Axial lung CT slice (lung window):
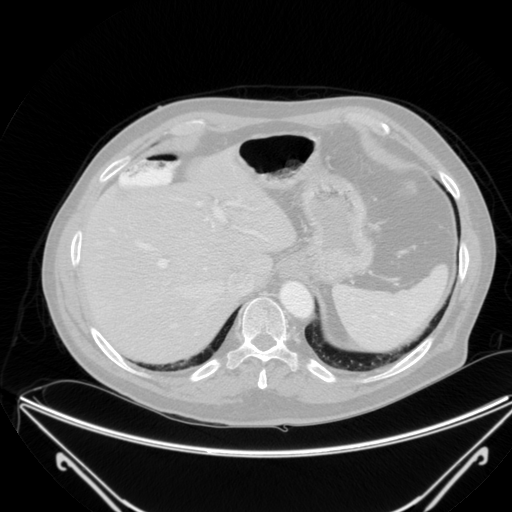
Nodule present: no